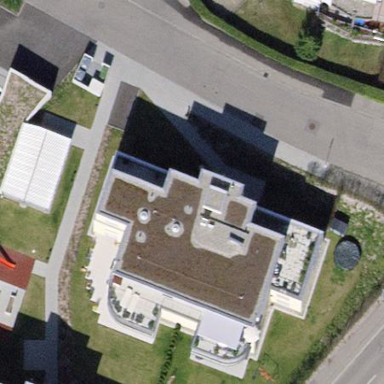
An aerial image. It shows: View of apartment building.